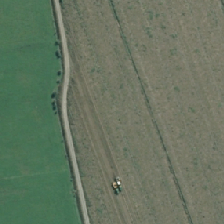
Land cover: shortrotation_cropland